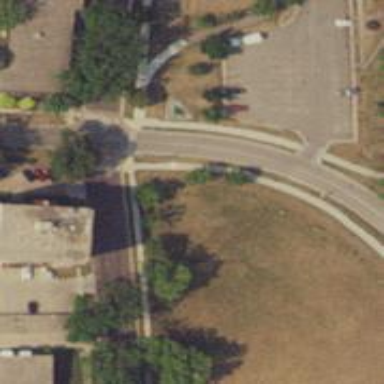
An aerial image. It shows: Marked road crossing.